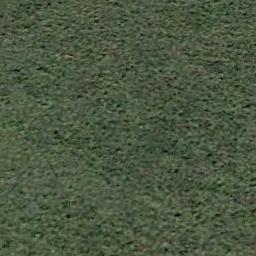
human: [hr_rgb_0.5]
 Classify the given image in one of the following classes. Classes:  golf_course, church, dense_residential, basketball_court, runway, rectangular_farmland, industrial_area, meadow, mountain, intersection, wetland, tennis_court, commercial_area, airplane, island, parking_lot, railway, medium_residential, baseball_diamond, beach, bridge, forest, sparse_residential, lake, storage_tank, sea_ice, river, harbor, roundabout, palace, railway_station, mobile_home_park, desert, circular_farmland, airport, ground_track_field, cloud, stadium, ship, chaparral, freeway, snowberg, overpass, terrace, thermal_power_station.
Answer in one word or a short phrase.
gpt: meadow